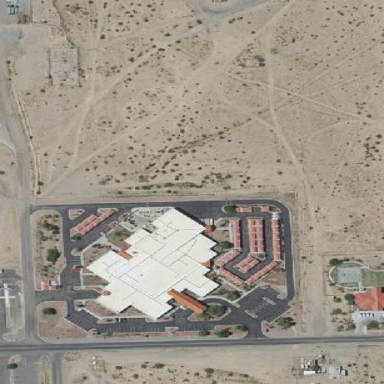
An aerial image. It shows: Hospital providing healthcare services.